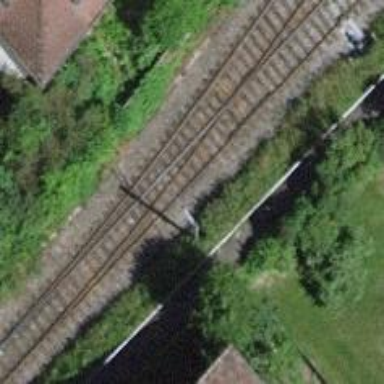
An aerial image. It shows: Single railway track with electrified contact line.